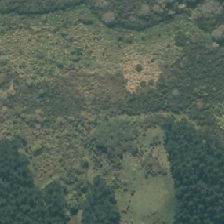
Land cover: herbaceous_freshwater_vege